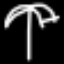
Label: palm tree